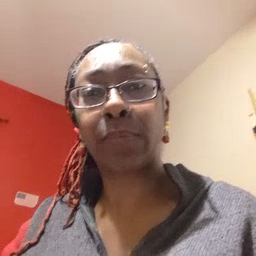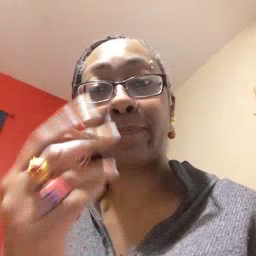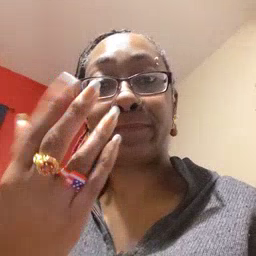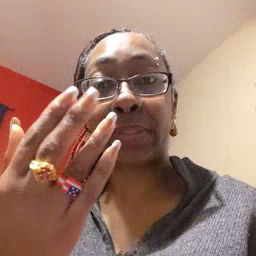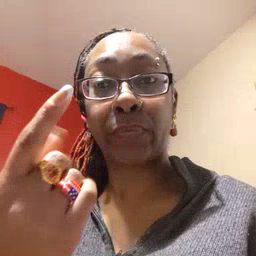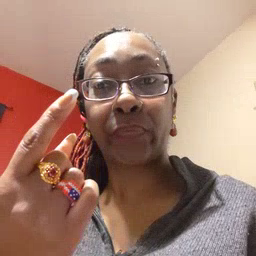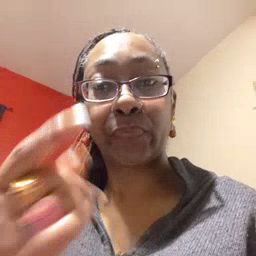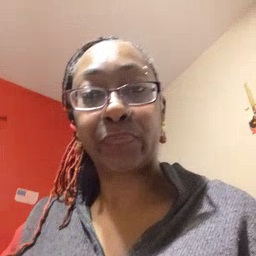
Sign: finger